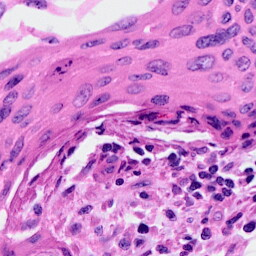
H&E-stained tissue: Cervix